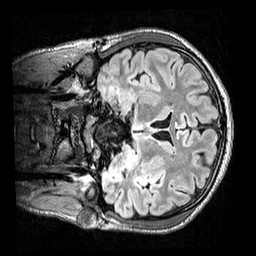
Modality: FLAIR
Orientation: coronal
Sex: male
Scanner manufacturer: siemens
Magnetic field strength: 3 T
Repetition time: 5 s
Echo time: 0.395 s